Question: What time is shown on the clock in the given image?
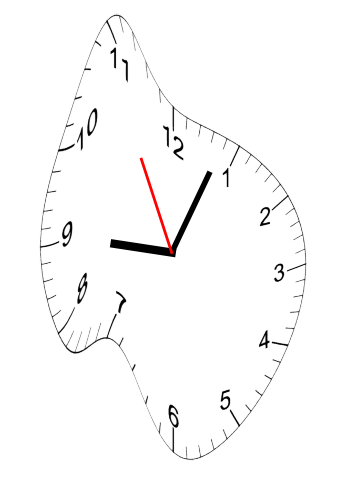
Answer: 09:03:55